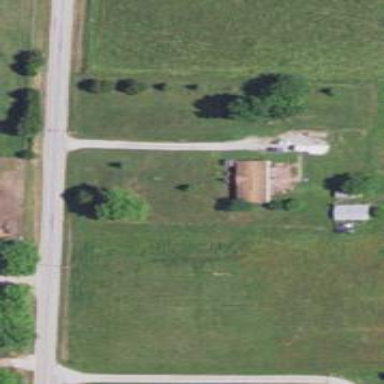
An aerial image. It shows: Driveway.